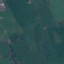
Land use / land cover class: Pasture